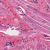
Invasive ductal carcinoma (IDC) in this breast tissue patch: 0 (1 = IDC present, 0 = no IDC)